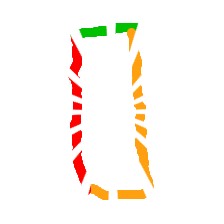
Shape: rectangle